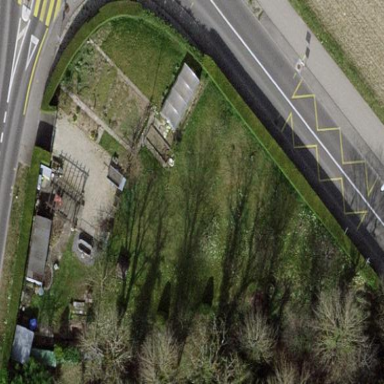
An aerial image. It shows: Garden area designated for leisure land.